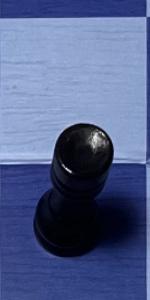
Label: Rook_Black